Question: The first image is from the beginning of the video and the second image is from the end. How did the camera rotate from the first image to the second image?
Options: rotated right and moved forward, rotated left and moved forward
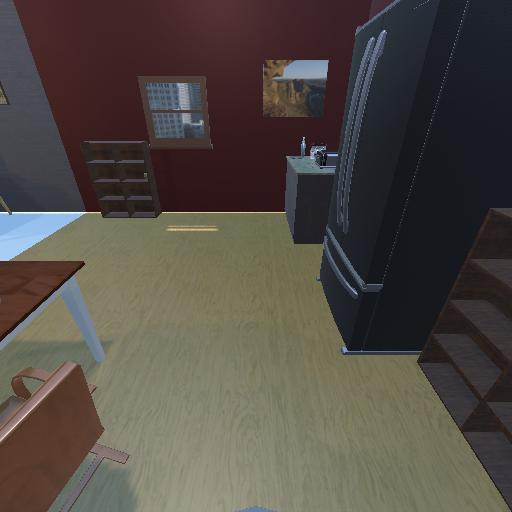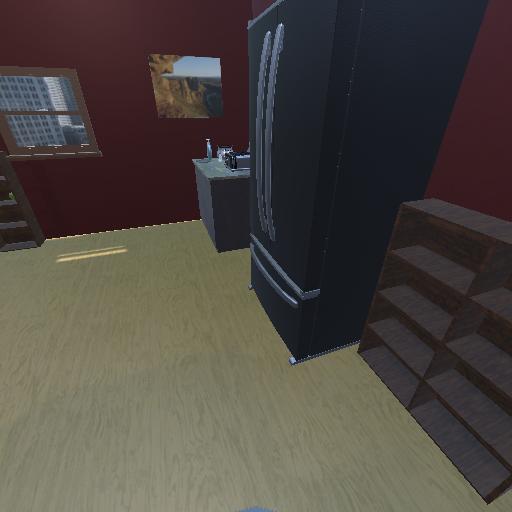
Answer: rotated right and moved forward